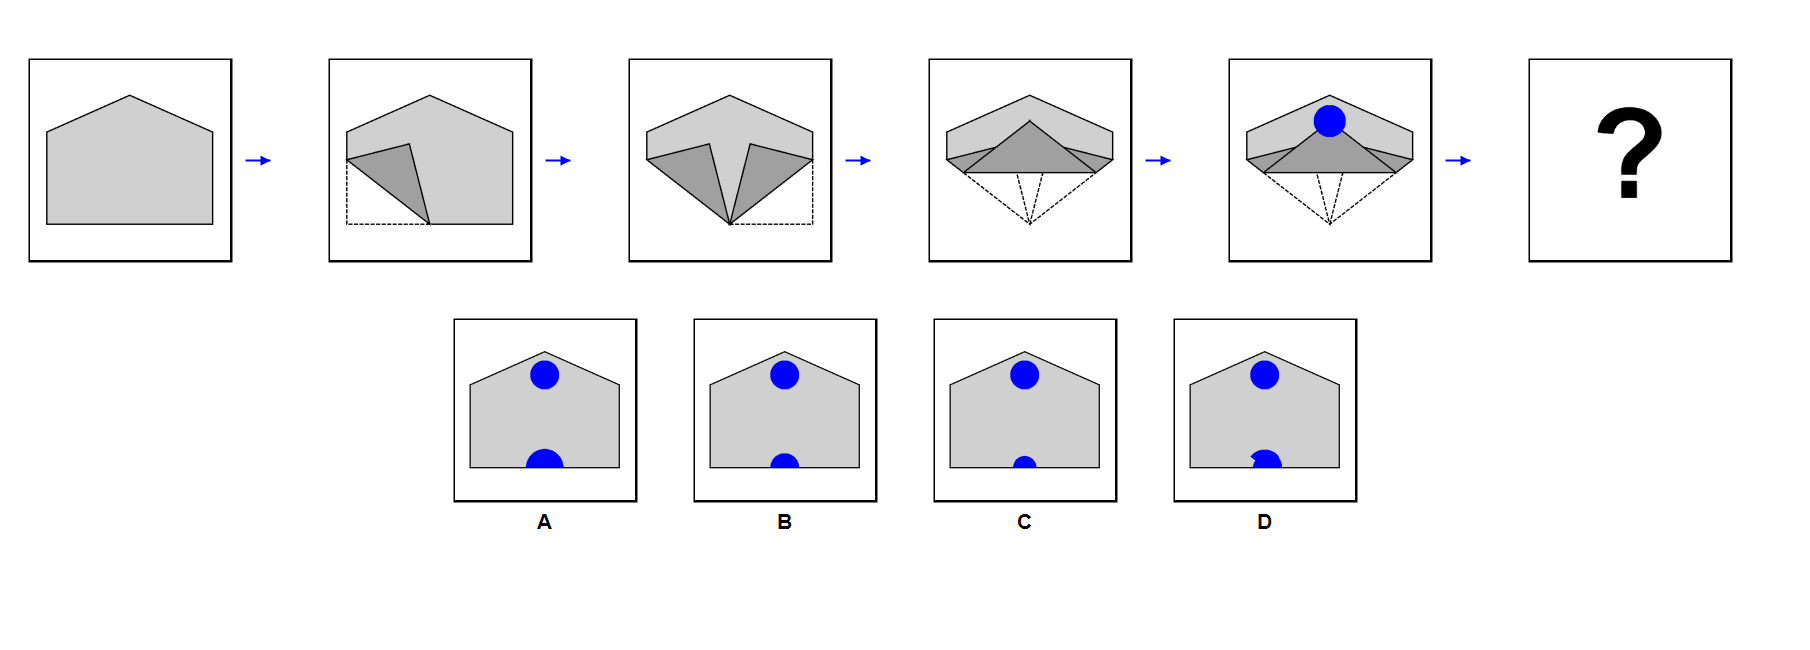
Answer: B